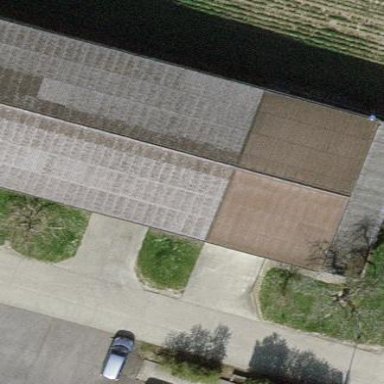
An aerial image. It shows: Warehouse building.